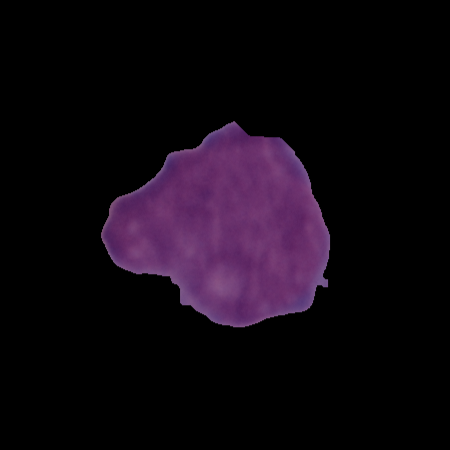
Label: cancer